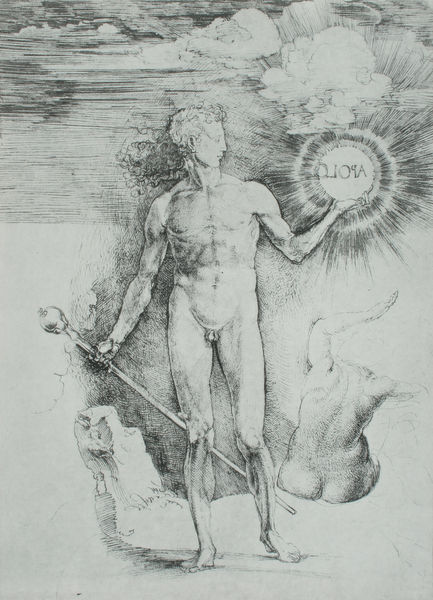
Titel: Apollo
Künstler: Albrecht Dürer
Standort: London
Institution: British Museum
Schlagwörter: akt, blau, dunkel, felsen, gestein, gott, hand, himmel, kopf, körper, mann, nackt, schatten, weiß, wolken, sitzen, brust, frau, grau, hell, hintergrund, licht, nase, profil, rücken, schwarz, skizze, zeichnung, blick, weg, wolke, jung, arm, arme, halten, mensch, stehen, stein, steine, tragen, hals, bach, erde, gehen, sonne, boden, figur, haare, realismus, stehend, klassizismus, front, locke, locken, renaissance, schultern, stock, beine, bein, gesäß, hintern, schrift, stab, studie, fels, grafik, graphik, schattierung, sigantur, könig, weiblich, muskeln, inschrift, glanz, nabel, bauch, kontrapost, geschlecht, knie, ring, leuchten, abwenden, muskulös, adam, eva, penis, tusche, antike, blenden, strahlen, ideal, rückenakt, schönheit, torso, barfuß, druck, schwarzweiss, schraffur, radierung, stich, text, buchstaben, bleistift, kugel, spiegelverkehrt, entwurf, kranz, mythologie, bleistiftzeichnung, rom, studien, negativ, jüngling, jesus, hüfte, götter, manierismus, hostie, griechenland, apoll, dürer, gottheit, jupiter, wanderstab, gespiegelt, spielbein, standbein, sonnengott, kupferstich, mars, athlet, grieche, kopflos, morgenröte, zepter, apollo, strichzeichnung, genital, hoden, urteil, glorie, strahlenkranz, amre, ares, messias, druckstock, apolo, drck, druckplatte, muskeln7körper, überstrahlen, po, rpcken, sithend, geschlehct